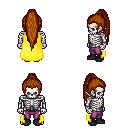
a pixel art fantasy rpg character, male body template, skeleton, yellow cape, magenta pants, brunette extra-long topknot hairstyle, black shoes, four views (front, back, left, right), 2x2 character sprite sheet, small pixel art, hard edges, no anti-aliasing